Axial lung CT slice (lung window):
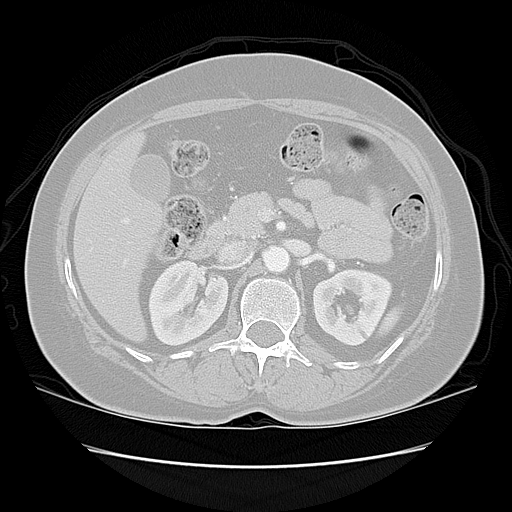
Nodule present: no